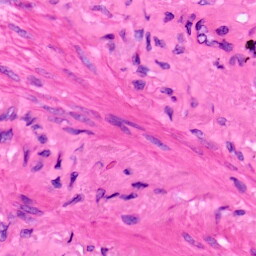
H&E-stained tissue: Lung